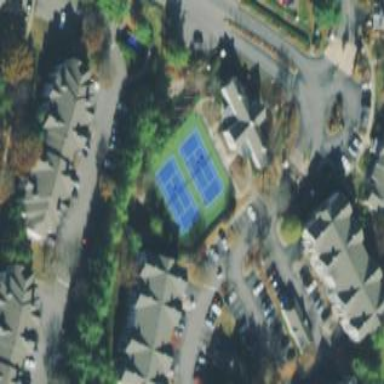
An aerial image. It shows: Tennis court in leisure pitch.